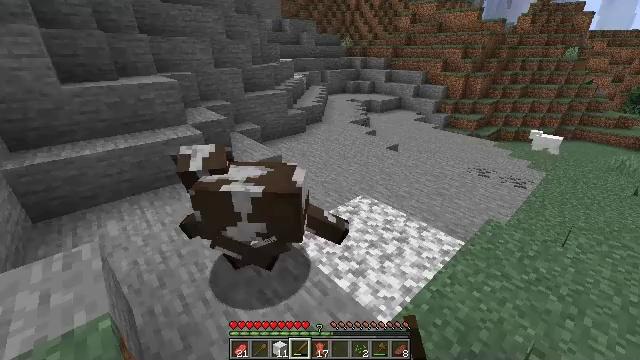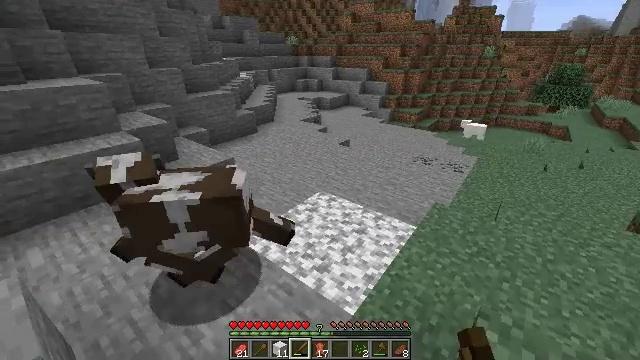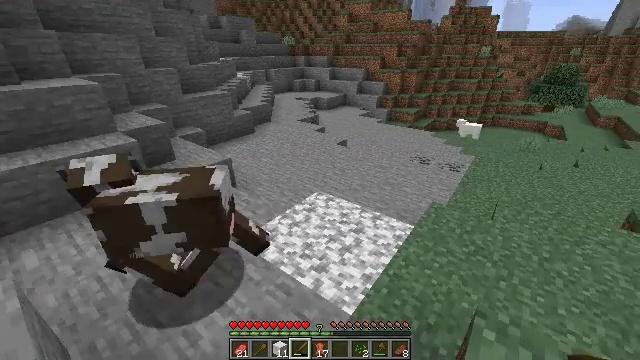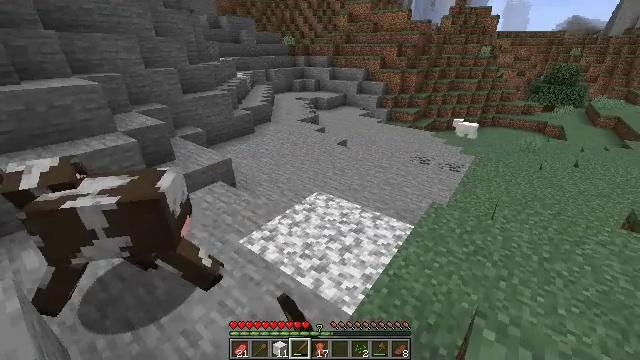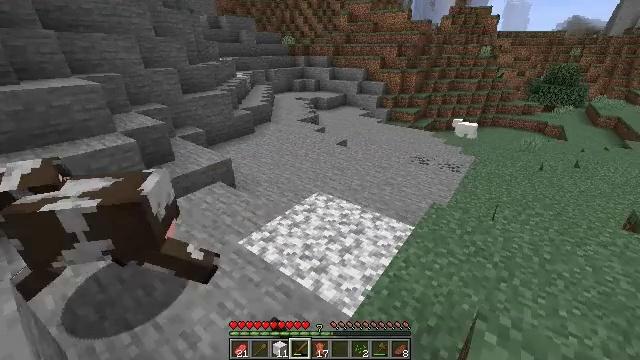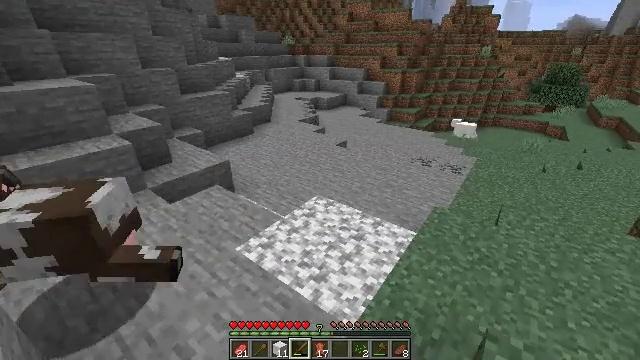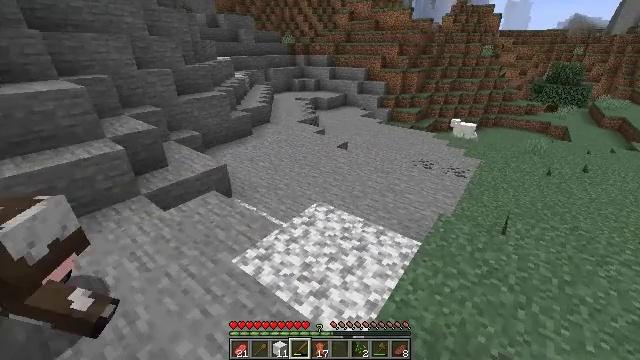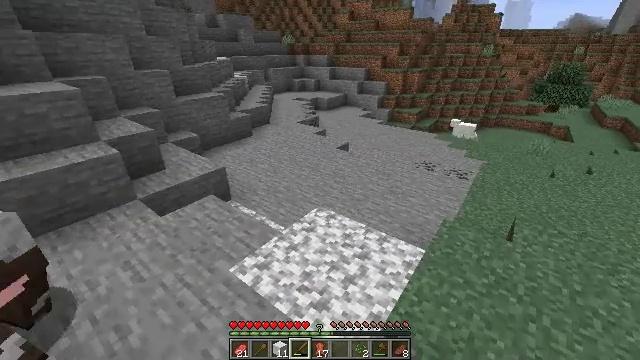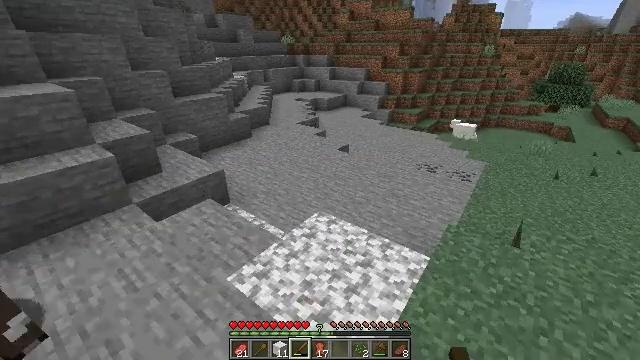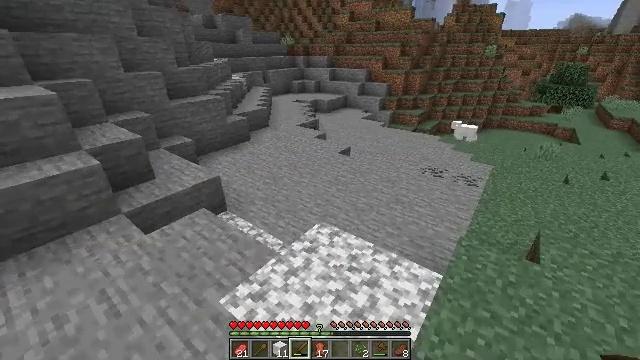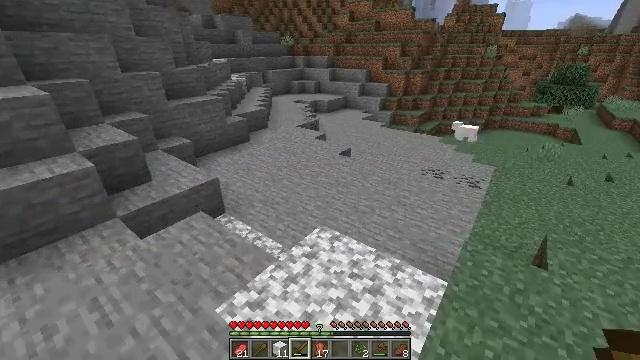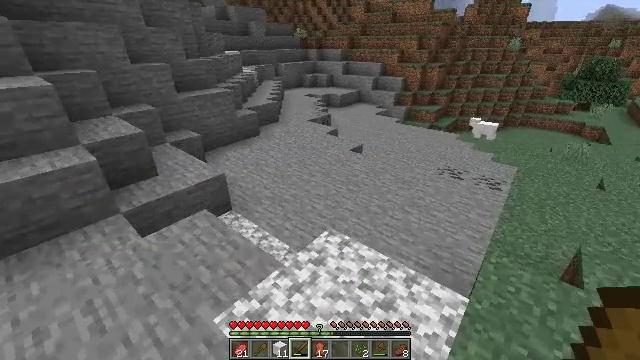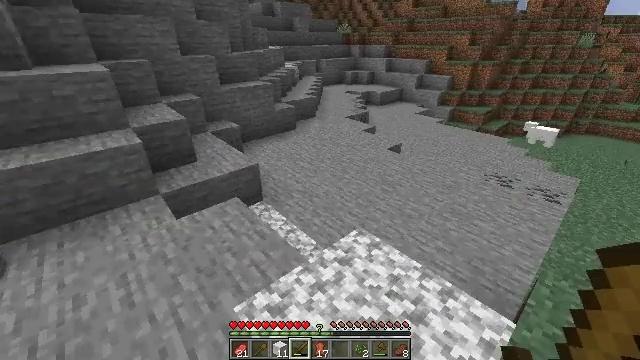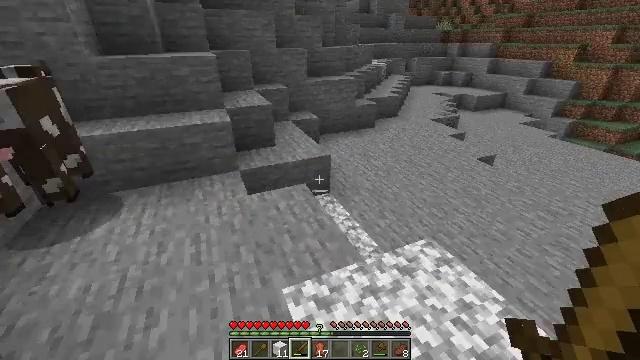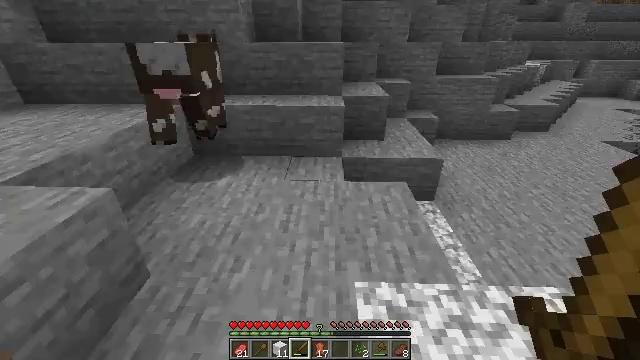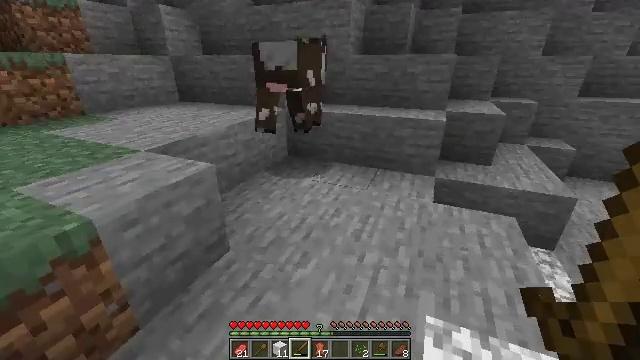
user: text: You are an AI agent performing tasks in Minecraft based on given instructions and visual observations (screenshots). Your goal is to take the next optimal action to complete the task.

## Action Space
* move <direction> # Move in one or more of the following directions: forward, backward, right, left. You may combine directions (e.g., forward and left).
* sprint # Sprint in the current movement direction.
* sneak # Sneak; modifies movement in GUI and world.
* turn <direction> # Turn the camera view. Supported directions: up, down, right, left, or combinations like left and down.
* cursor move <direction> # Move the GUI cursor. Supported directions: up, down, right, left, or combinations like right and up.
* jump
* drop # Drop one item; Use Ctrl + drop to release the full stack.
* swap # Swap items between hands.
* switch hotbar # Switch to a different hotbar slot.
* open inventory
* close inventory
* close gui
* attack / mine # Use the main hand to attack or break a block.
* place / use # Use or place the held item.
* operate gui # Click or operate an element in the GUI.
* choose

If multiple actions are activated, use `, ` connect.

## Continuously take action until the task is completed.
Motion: motion action
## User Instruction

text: Hunt a cow.
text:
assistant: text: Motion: turn right
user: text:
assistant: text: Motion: attack / mine
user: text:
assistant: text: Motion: attack / mine
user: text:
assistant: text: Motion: move forward, attack / mine
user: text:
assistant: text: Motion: move forward, attack / mine
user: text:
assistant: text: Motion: move forward, attack / mine
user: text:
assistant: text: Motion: move forward
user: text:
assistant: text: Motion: move forward
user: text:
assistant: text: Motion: move forward
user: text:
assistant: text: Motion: move forward
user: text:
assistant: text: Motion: move forward, turn left and down
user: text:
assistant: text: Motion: move forward, turn left
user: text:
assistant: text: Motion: move forward, turn left
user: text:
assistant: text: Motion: move forward, turn left
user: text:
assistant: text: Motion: move forward, turn left and up
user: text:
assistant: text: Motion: move forward, turn left and up
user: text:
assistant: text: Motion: move forward, turn left and up
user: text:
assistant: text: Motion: move forward, turn left and up
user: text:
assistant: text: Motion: move forward, turn left and up
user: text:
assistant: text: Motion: move forward, turn left and up
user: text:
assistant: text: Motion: move forward
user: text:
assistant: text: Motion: move forward, turn left
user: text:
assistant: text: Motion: move forward, turn left
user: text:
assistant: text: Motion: move forward, turn left and up
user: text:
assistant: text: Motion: turn left
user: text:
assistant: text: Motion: turn left
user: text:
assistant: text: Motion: turn left and down
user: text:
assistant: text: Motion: turn right and down
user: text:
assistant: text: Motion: turn right and down
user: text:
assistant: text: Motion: turn right